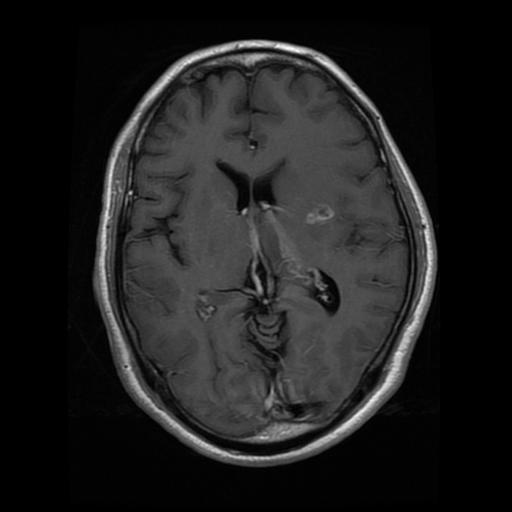
Label: glioma